六年级 · 画法几何学
 这是一张机器人的行走路线图。

（1）机器人从出发站出发, 向 $\qquad$偏 $\qquad$。方向, 行走 $\qquad$ m

可以到达 A 站.

（2）机器人最终目的地是 C 站. C 站位于 B 站南偏东 $30^{\circ}$ 、距离 B 站 $15 \mathrm{~m}$的位置上. 请你在图上标出 C 站的位置.

（3）如果机器人的行走速度控制在 $\frac{6}{5}$ 米/秒, 那么行完全程需要 $\qquad$分钟.
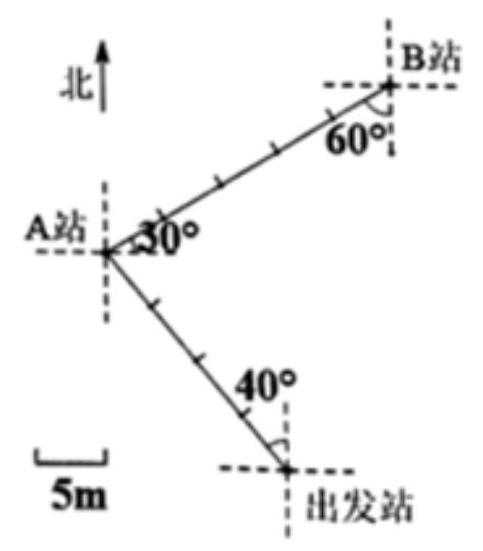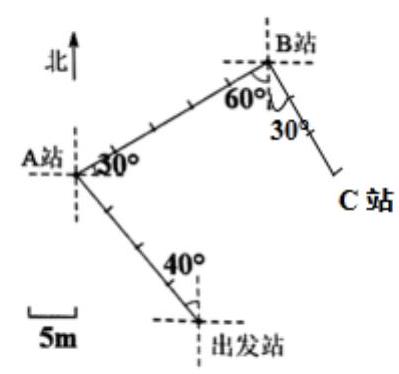
答案: （1）北；西 $40 ； 2$

（2）解： $15 \div 5=3$ (厘米)

所用, C 站如图所示:

(3) $\frac{5}{6}$